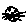
Label: cat